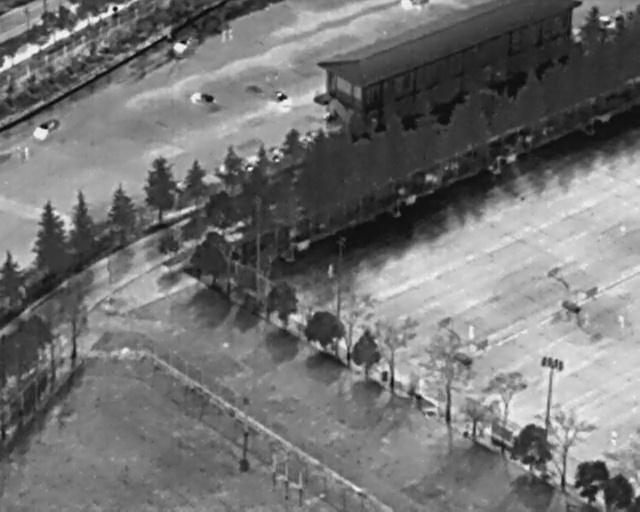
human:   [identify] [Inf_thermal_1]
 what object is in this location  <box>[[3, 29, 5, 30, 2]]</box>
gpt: <ref>1 small person at the top left</ref>

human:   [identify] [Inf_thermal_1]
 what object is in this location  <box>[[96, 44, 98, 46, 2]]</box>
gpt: <ref>1 medium person at the right</ref>

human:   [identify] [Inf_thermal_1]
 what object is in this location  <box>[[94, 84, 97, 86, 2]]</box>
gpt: <ref>1 small person at the bottom right</ref>